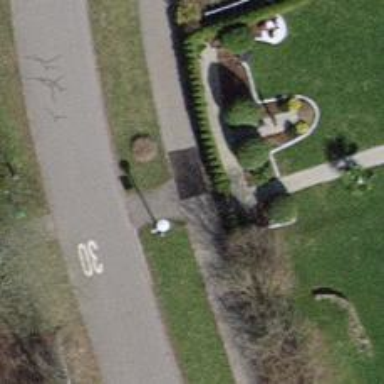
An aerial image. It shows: Sidewalk along the footway.